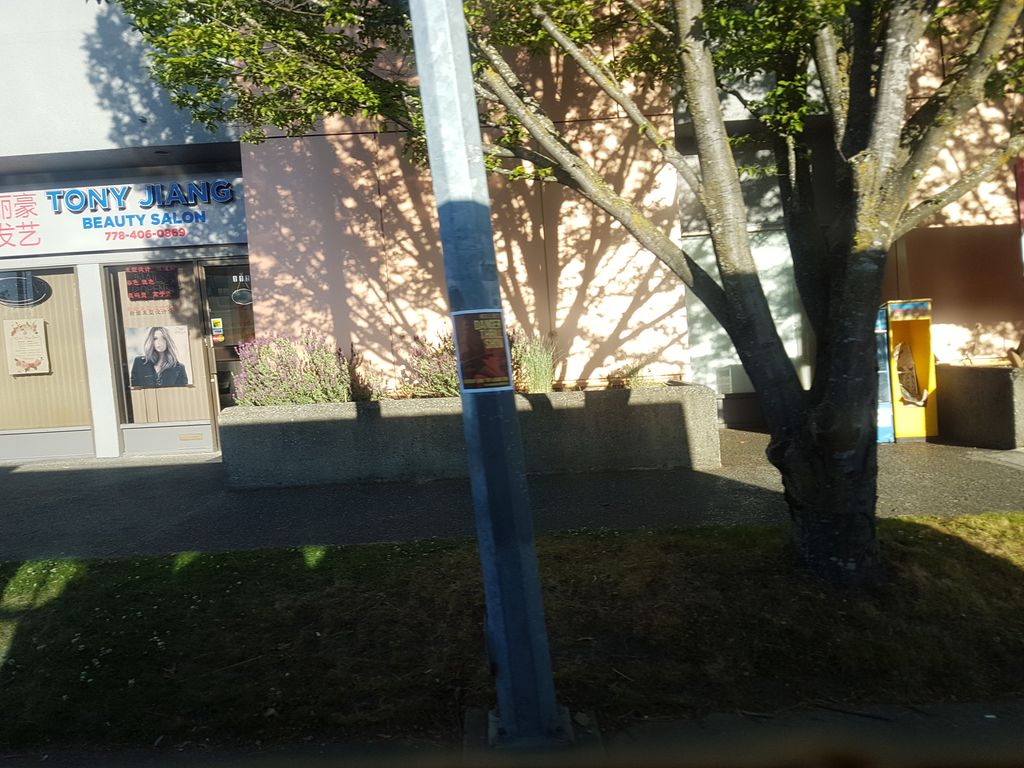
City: victoria